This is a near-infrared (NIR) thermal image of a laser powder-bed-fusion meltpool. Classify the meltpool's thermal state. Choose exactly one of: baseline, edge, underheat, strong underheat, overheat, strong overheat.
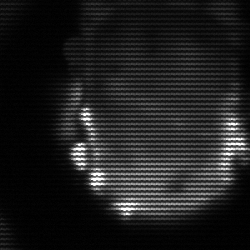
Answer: baseline